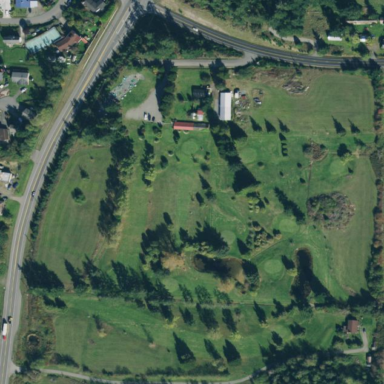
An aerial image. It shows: Golf course.